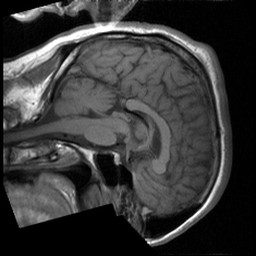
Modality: T1w
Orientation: sagittal
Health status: ill
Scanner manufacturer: siemens
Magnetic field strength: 1.5 T
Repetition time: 0.4 s
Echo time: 0.014 s